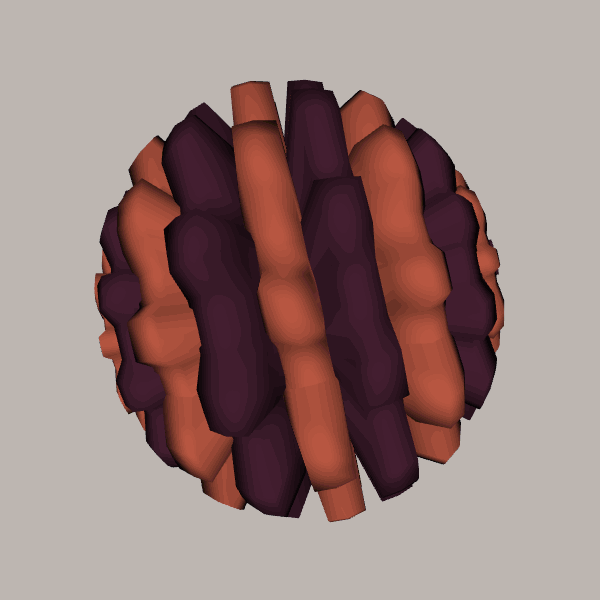
Background: light